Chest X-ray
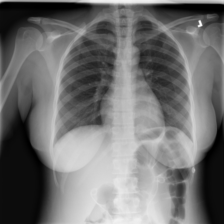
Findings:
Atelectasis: negative
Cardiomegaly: negative
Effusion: negative
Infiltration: negative
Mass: negative
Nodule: negative
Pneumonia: negative
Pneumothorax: negative
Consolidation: negative
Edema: negative
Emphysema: negative
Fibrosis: negative
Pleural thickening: negative
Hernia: negative